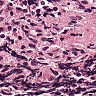
Metastatic tissue present: no